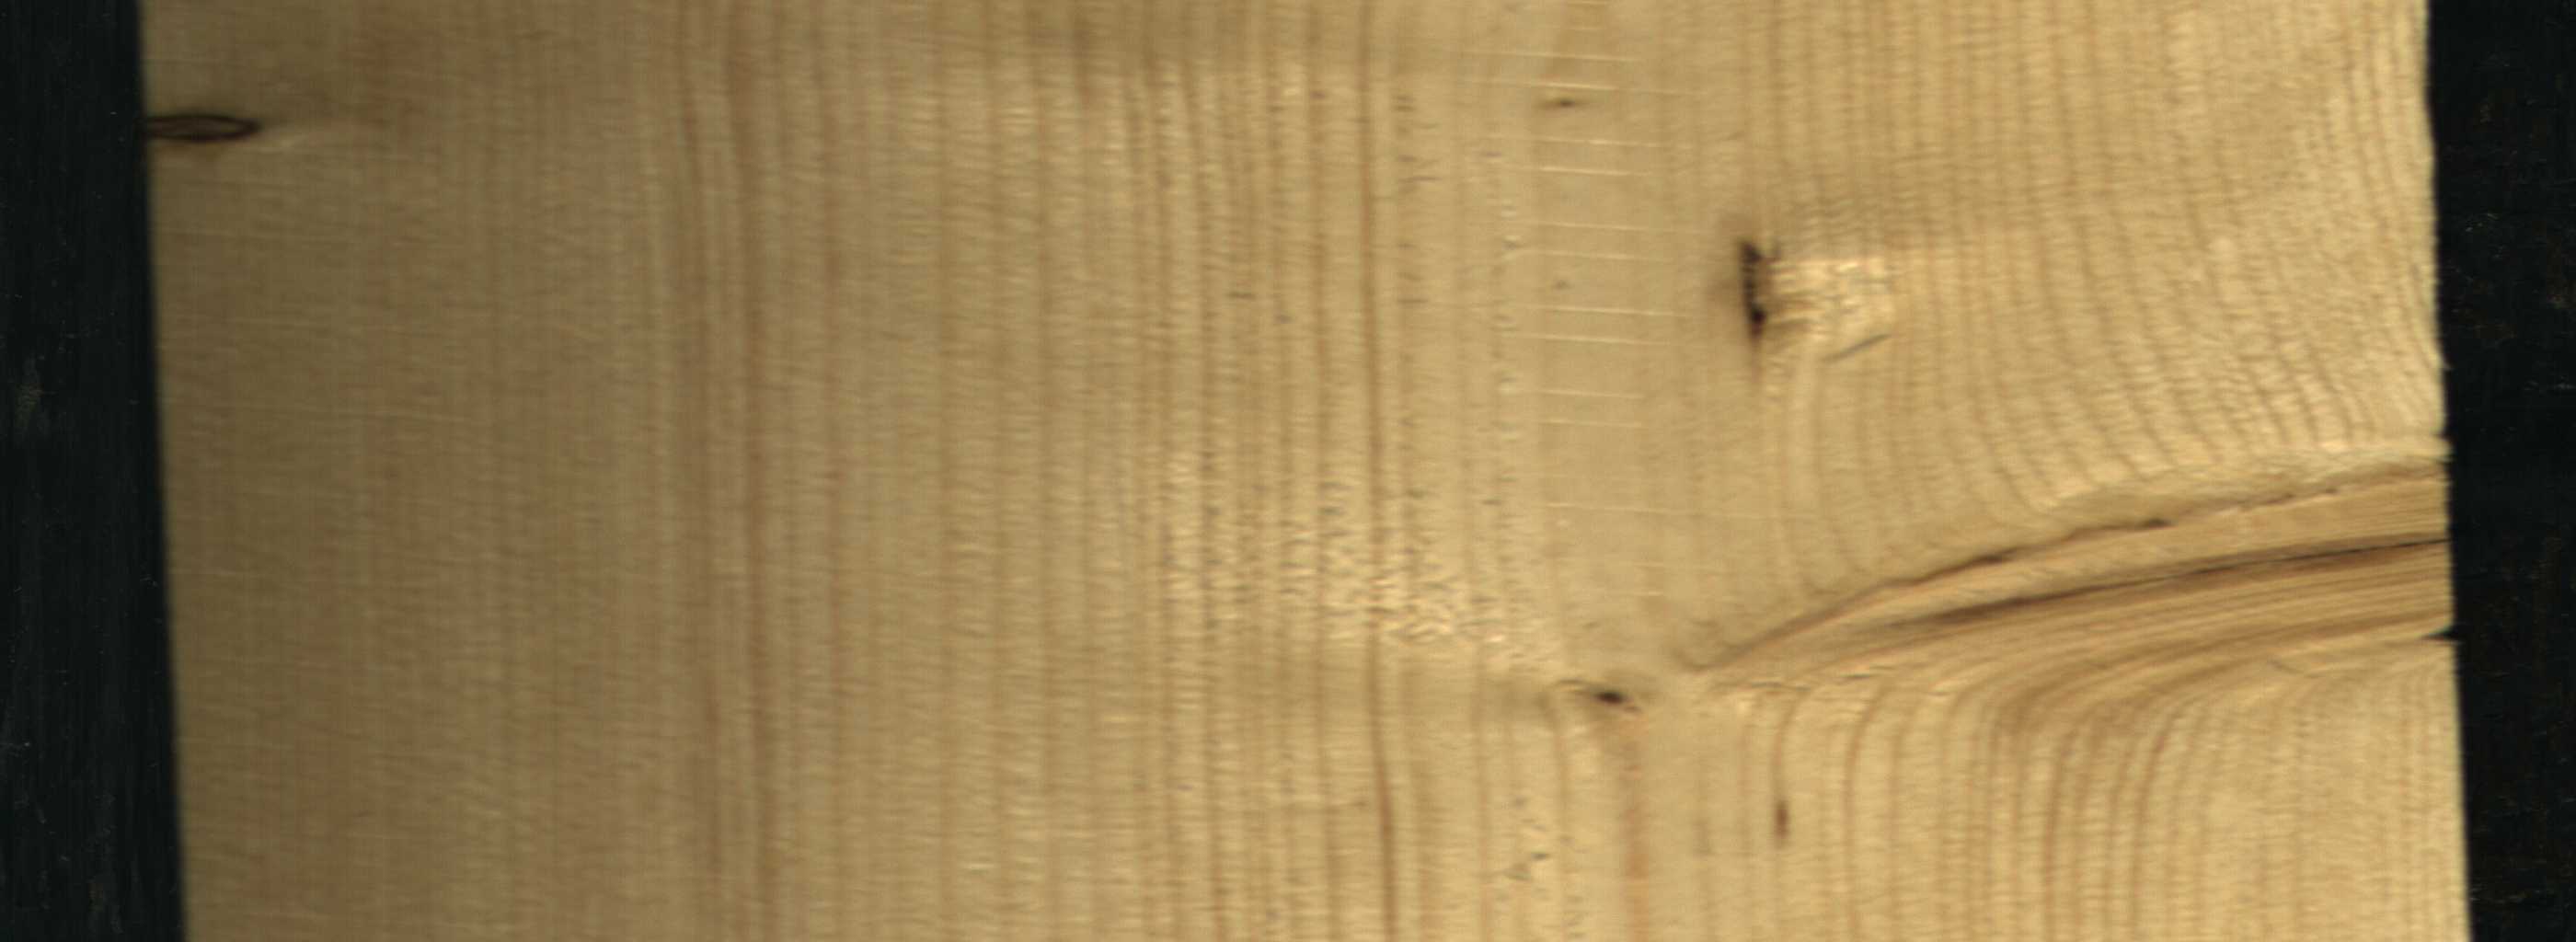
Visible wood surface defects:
resin
Dead_Knot
Live_Knot
Live_Knot